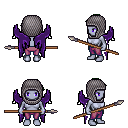
a pixel art fantasy rpg character, female body template, dark elf, purple skin, purple wings, magenta pants, green long mohawk hairstyle, chain hood, spear, four views (front, back, left, right), 2x2 character sprite sheet, small pixel art, hard edges, no anti-aliasing